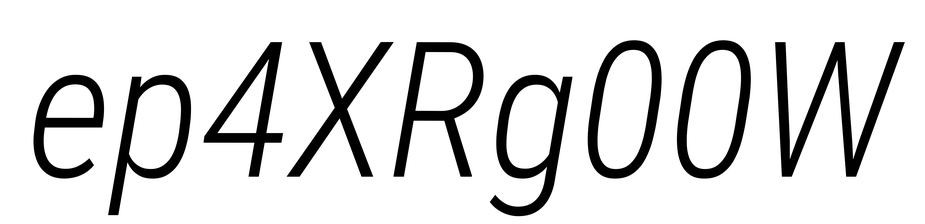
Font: Roboto-Italic_Condensed_Light_Italic